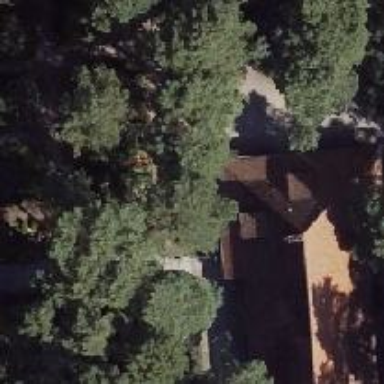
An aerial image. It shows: Chapel building.